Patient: sex F, age 75
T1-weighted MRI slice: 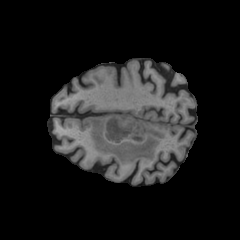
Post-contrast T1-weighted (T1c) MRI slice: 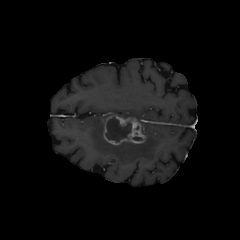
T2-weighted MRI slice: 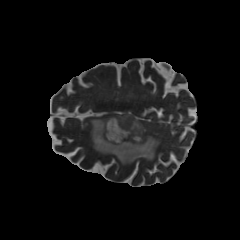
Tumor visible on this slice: yes
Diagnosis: Glioblastoma, IDH-wildtype
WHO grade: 4